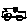
Label: car